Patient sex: M
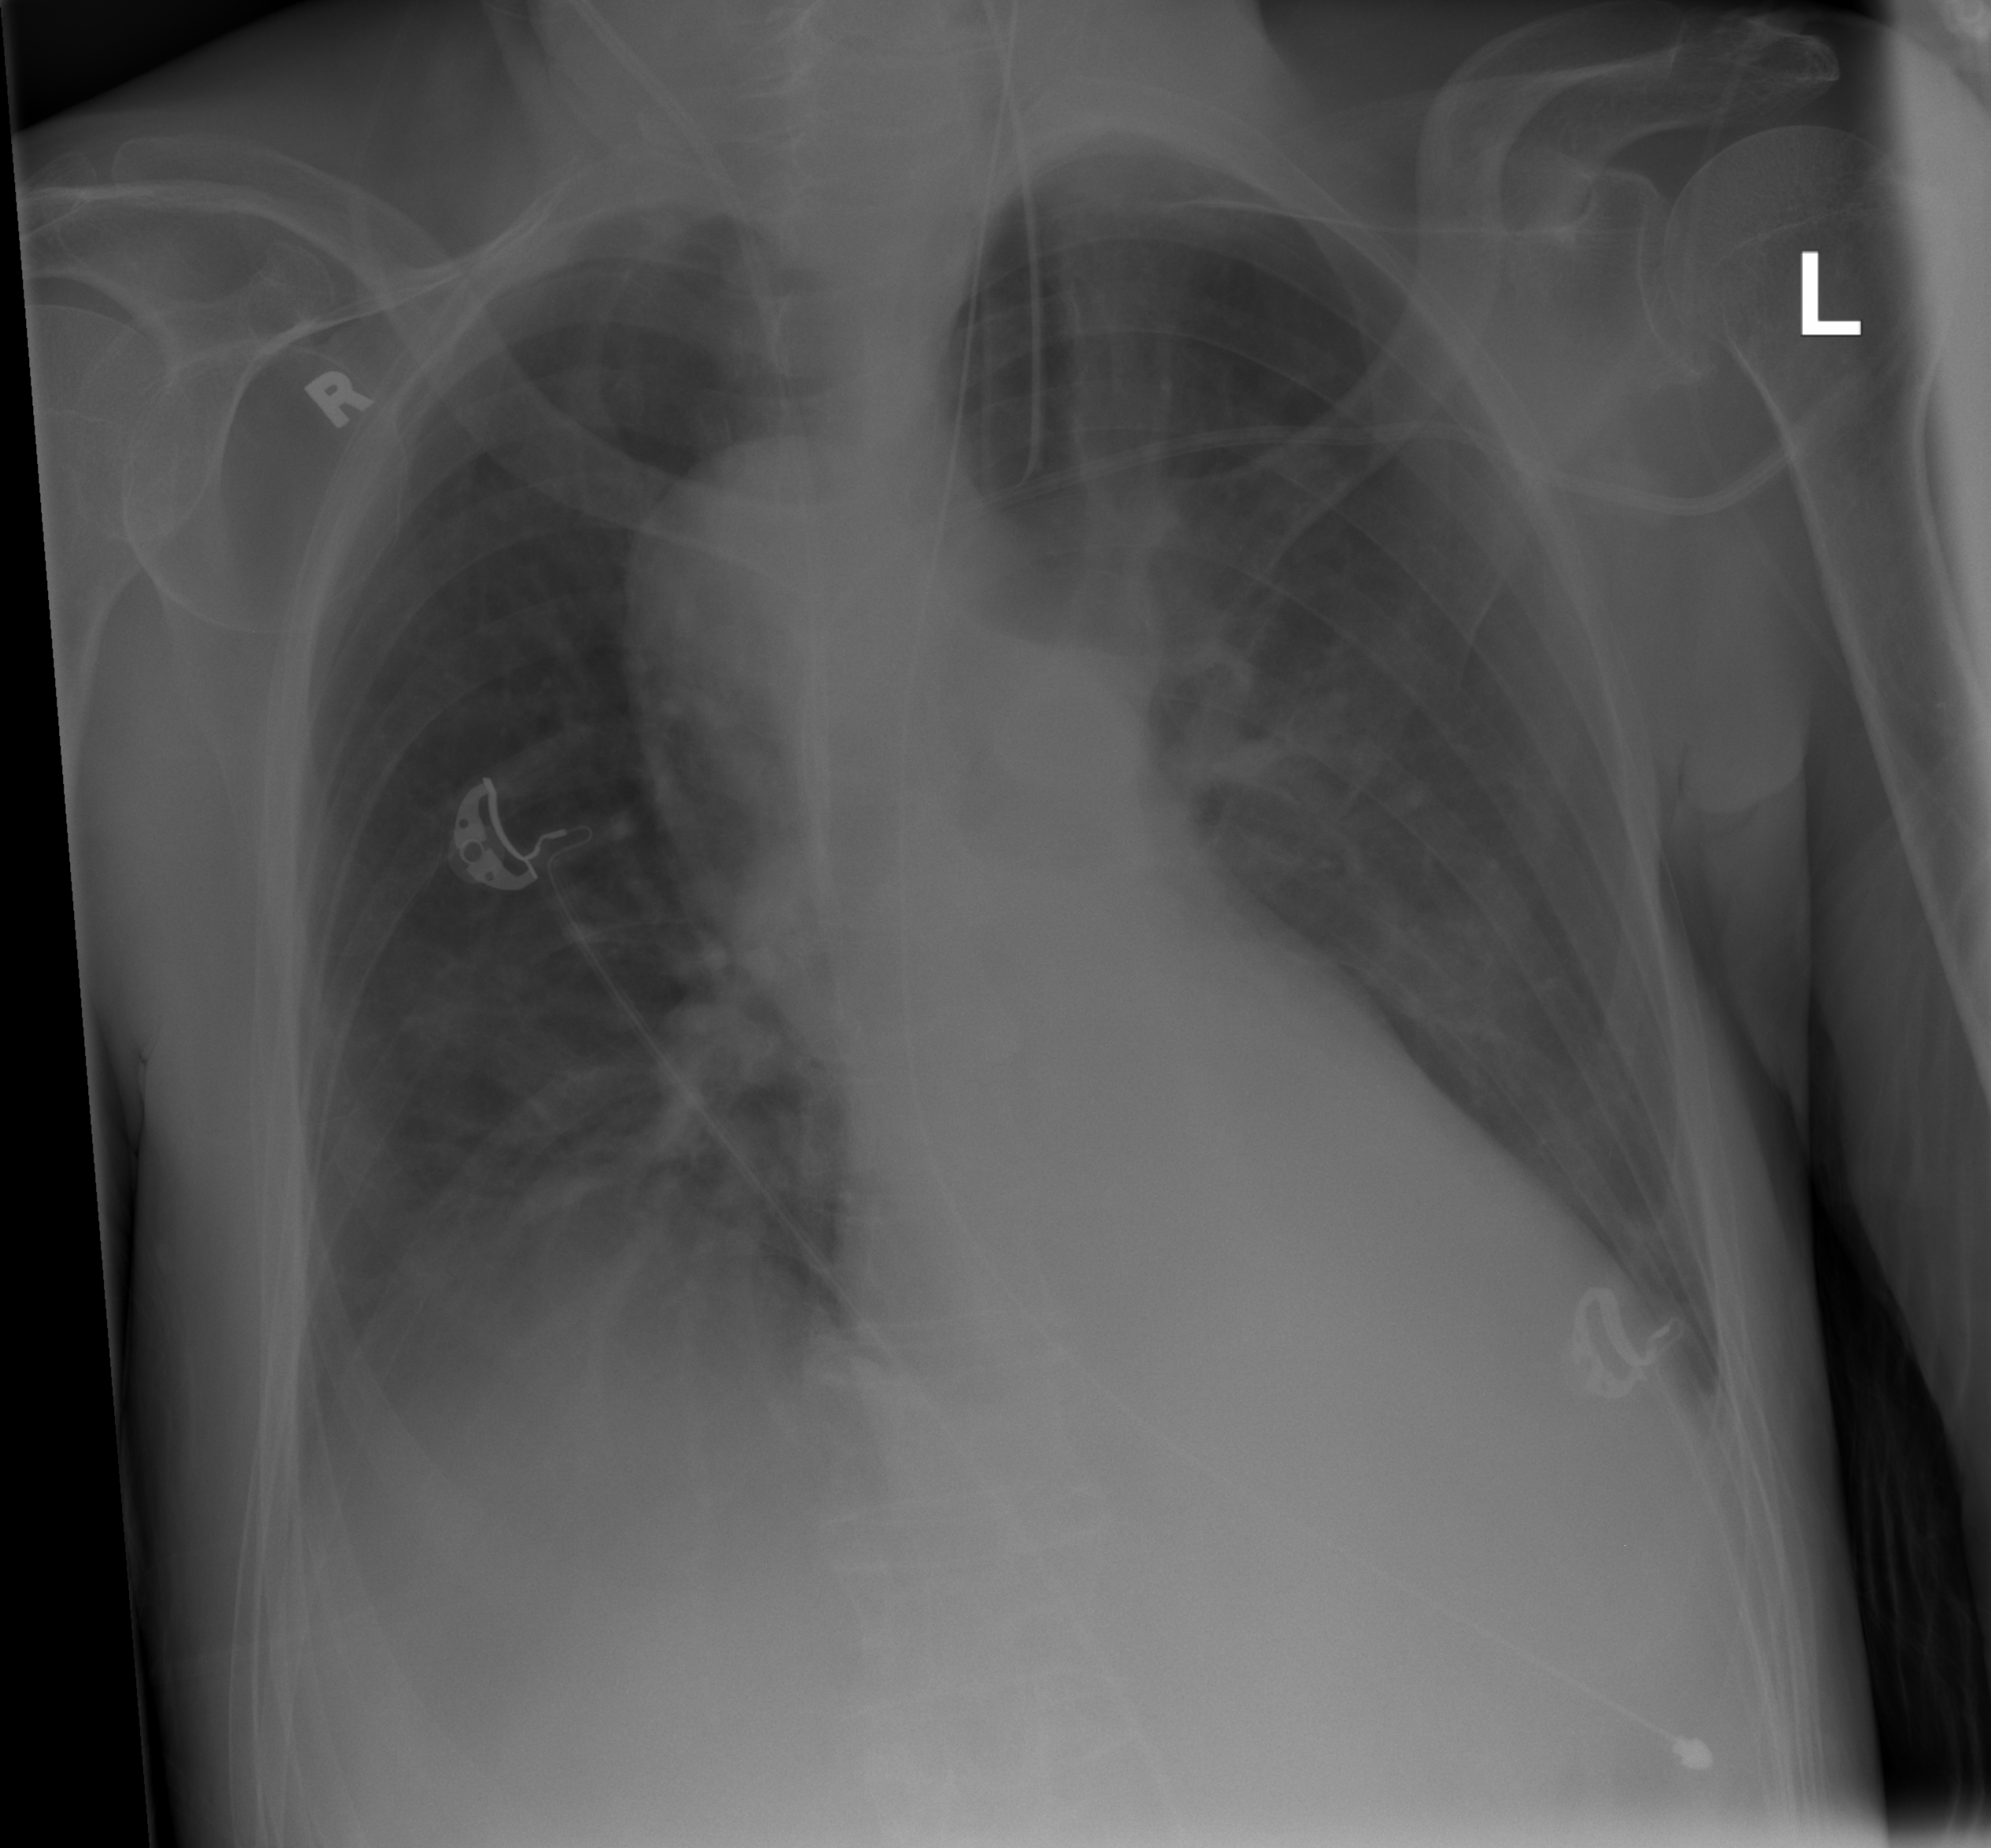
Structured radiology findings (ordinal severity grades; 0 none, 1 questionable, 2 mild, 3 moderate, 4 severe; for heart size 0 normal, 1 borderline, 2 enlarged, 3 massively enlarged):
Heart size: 1
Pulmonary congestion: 0
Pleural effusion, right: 0
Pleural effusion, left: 2
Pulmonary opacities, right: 0
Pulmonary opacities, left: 1
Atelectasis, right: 0
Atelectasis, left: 2